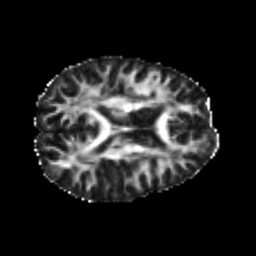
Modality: FA
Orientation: axial
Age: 21
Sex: female
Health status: healthy
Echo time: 0.074 s